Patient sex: F
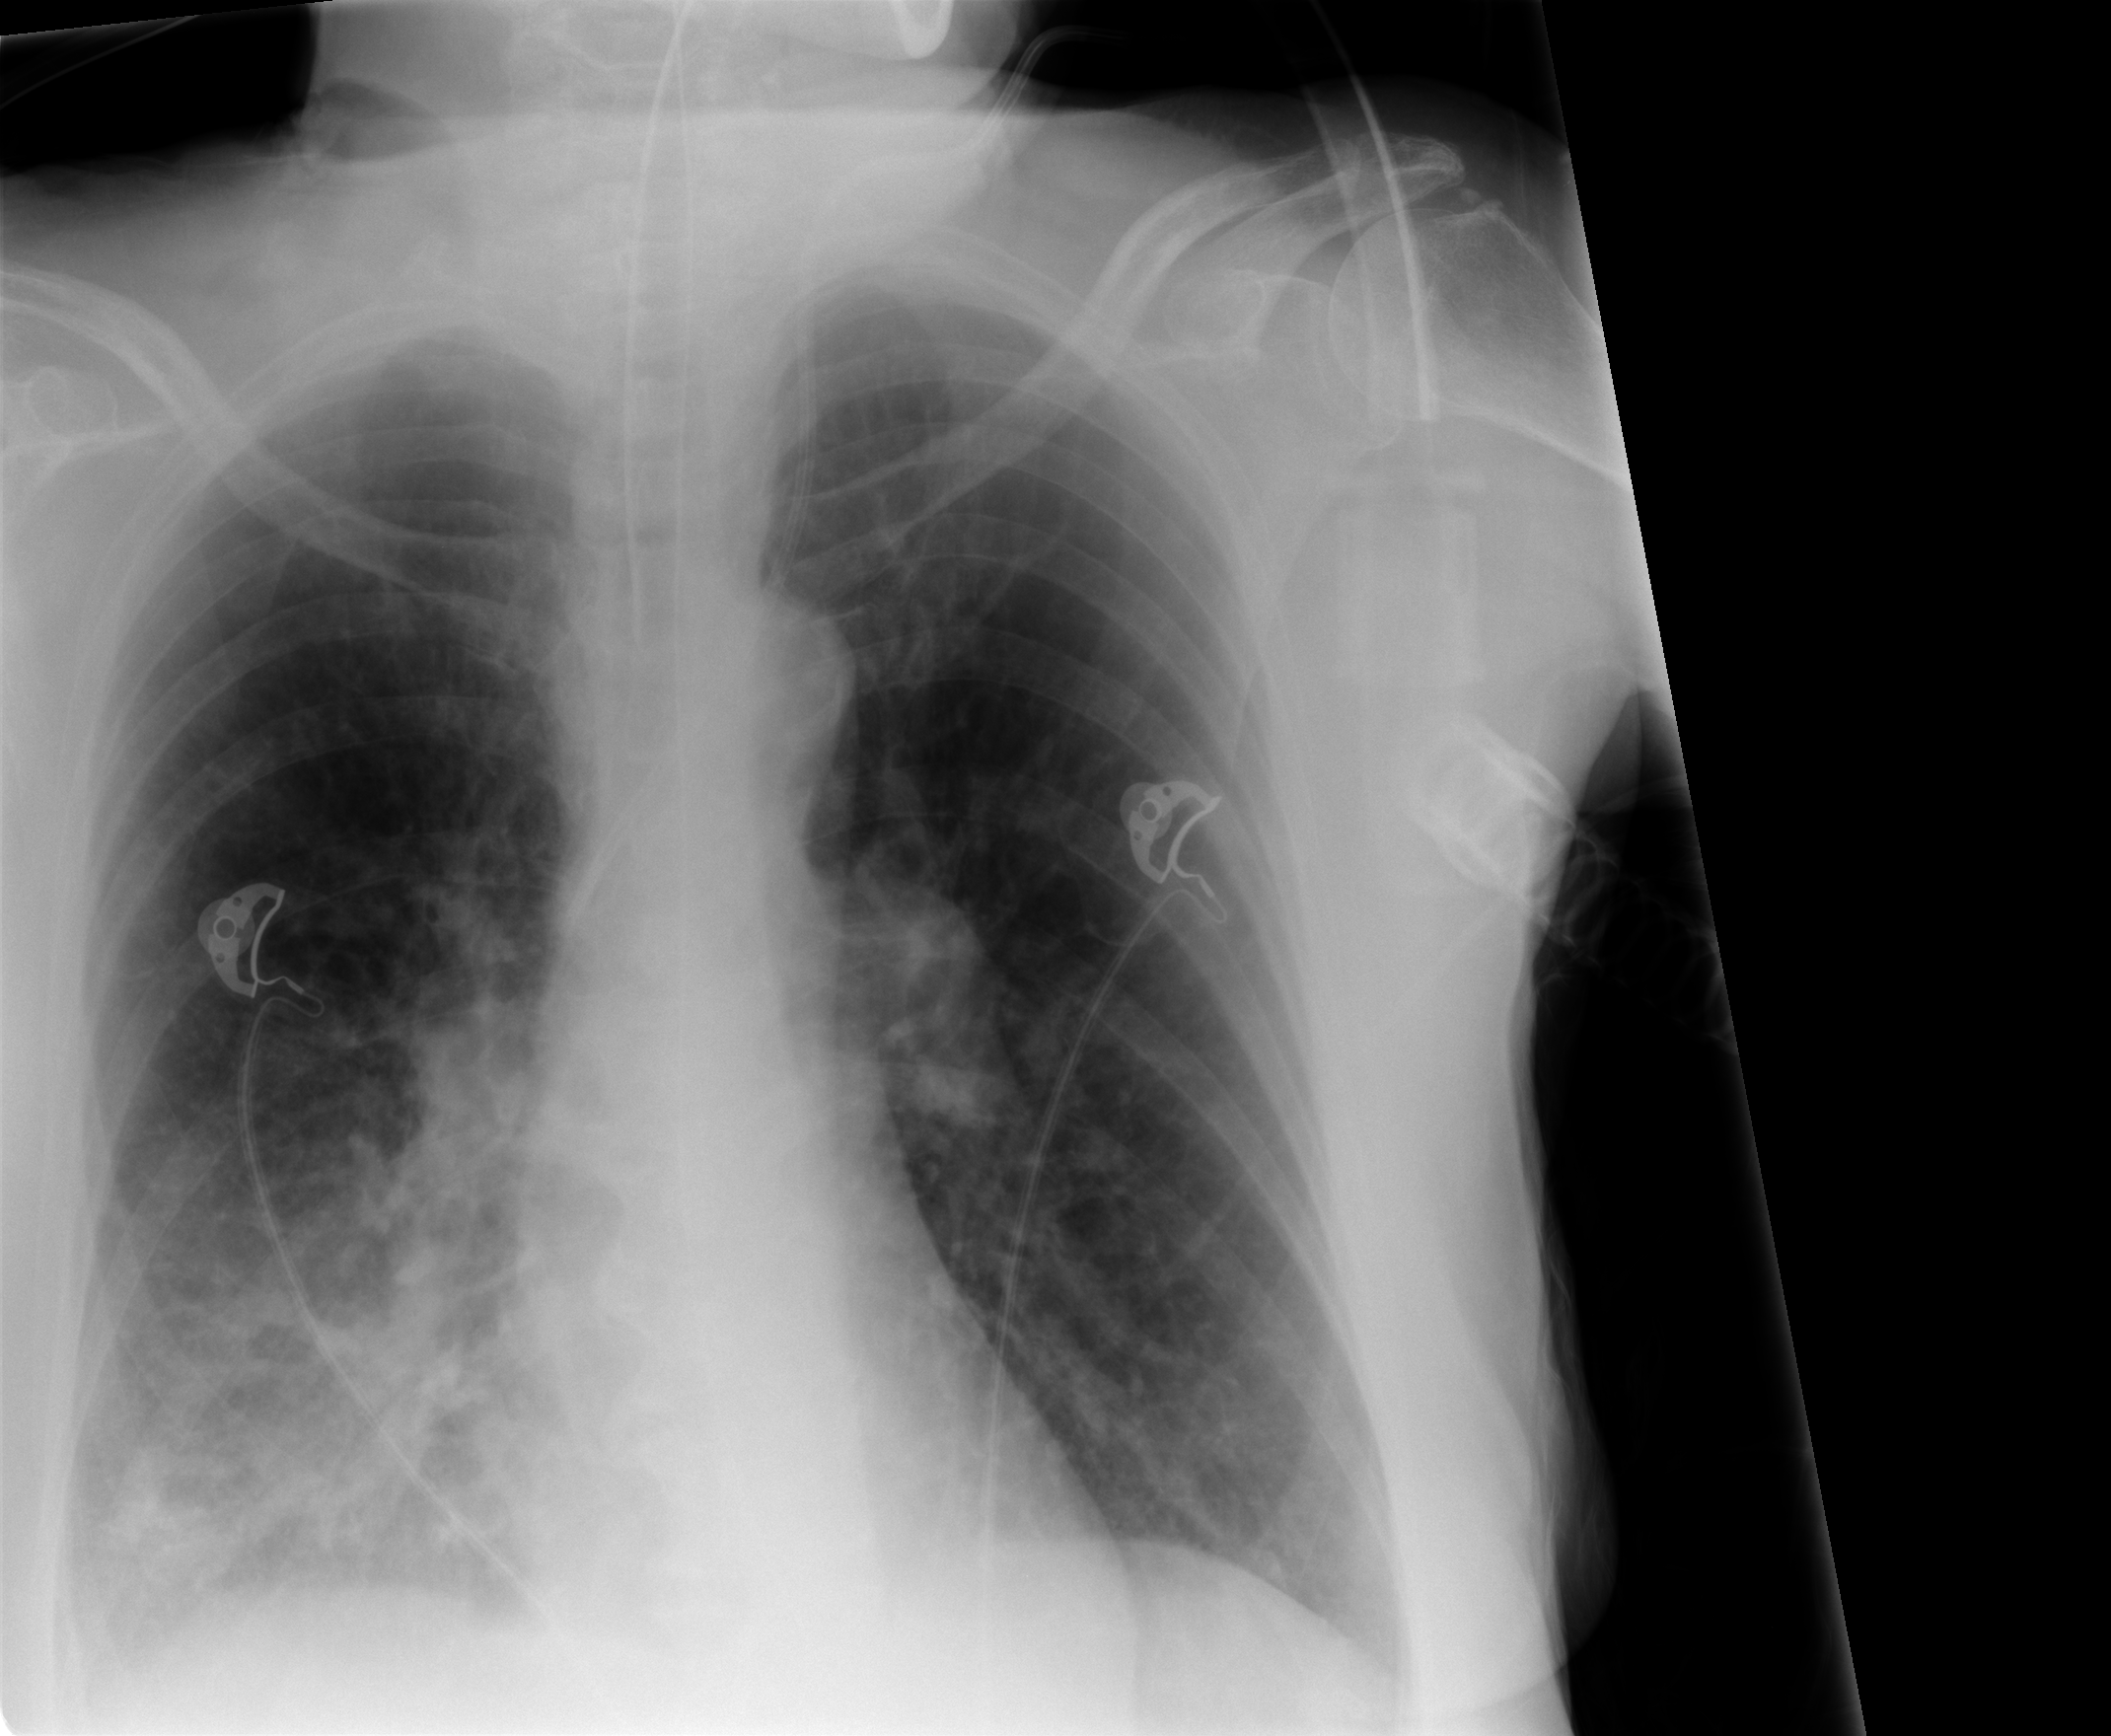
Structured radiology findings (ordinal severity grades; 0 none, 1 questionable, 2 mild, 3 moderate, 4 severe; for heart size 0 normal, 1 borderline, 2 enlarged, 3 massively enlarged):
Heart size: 0
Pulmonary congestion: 1
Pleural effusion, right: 1
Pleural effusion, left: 0
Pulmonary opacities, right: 2
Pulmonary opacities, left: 0
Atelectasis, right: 0
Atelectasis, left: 0